Question: I have a setup where I have a 'block'-display 'div' containing 'inline-block'-display 'div's in a horizontal fashion. However, if the screen is narrow, I don't want text overflowing in each 'div' as to disrupt the 'div' to its right.
However, when I add 'overflow-x: hidden' to my 'inline-block's, it adds padding to the bottom of the 'block' 'div'.

Notice how in the top row, the grey box extends below the darker boxes, while in the bottom, they line up? The difference is that the second row does not have an 'overflow-x' attribute set.
I have tested this on Chrome 39, Chrome 40, and IE 11. It seems to be desired behavior, but I don't want it. I also don't want to have to set a strict height on the 'div's.
'overflow'
# jsFiddle
# Actual code
## HTML
'''
<div id="row1">
<div class="cell">AAAAAAAAAAAAAAAAAAAAAAAAAAAAAAAAAAAAAAAAAAAAAAAAAAAA</div>
<div class="cell">BBBBBBBBBBBBBBBBBBBBBBBBBBBBBBBBBBBBBBBBBBBBBBBBBBBB</div>
<div class="cell">CCCCCCCCCCCCCCCCCCCCCCCCCCCCCCCCCCCCCCCCCCCCCCCCCCCC</div>
</div>
<br/><br/>
<div id="row2">
<div class="cell">AAAAAAAAAAAAAAAAAAAAAAAAAAAAAAAAAAAAAAAAAAAAAAAAAAAA</div>
<div class="cell">BBBBBBBBBBBBBBBBBBBBBBBBBBBBBBBBBBBBBBBBBBBBBBBBBBBB</div>
<div class="cell">CCCCCCCCCCCCCCCCCCCCCCCCCCCCCCCCCCCCCCCCCCCCCCCCCCCC</div>
</div>
'''
## CSS:
'''
#row1, #row2 {
background: #ddd;
width: 100%;
}
.cell {
display: inline-block;
background: #bbb;
padding: 6px;
white-space: nowrap;
width: 30%;
}
#row1 .cell {
overflow-x: hidden;
}
'''
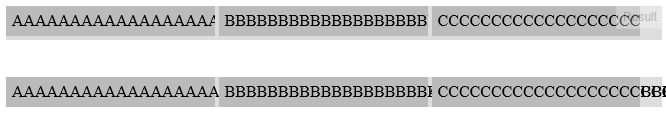
Answer: From <URL>:
> The baseline of an 'inline-block' is the baseline of its last line box
in the normal flow, unless it has either no in-flow line boxes or if
its 'overflow' property has a computed value other than 'visible', in
which case the baseline is the bottom margin edge.
So when you add 'overflow-x:hidden', 'overflow', which is a shorthand property for 'overflow-x' and 'overflow-y', no longer has a computed value of 'visible'. So the inline-blocks change from having their baselines given by their inner line boxes, to their baselines being their bottom margin edges.
That means that the bottom margin edges align with the baseline of the <URL> of the line-box in which the inline-block elements sit, which means that the line box must be increased in height to allow space for the descender of the strut.
You can eliminate the problem by setting the 'vertical-align' of the inline-boxes to 'top'so that their bottoms do not have to align with the baseline of the strut, and the strut will move up to not take any extra room in the line box.
See <URL>